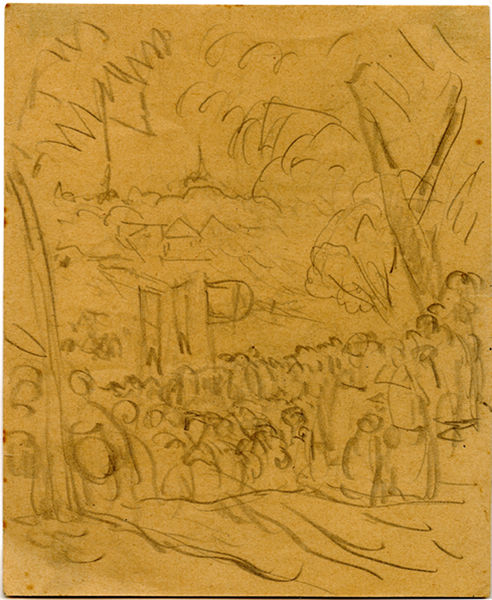
Titel: Stage Setting, Stage Setting
Künstler: Boris Kustodiev
Standort: Amherst (Massachusetts, USA)
Institution: Mead Art Museum, Amherst College
Schlagwörter: baum, gruppe, himmel, laub, wolken, bäume, gelb, kirchturm, komposition, landschaft, menschen, ocker, sand, stadt, äste, braun, kreide, köpfe, schwarz, skizze, strasse, weiss, zeichnung, dach, gebäude, haus, weg, beige, leute, masse, menge, versammlung, bild, erde, feld, horizont, häuser, hügel, natur, stamm, wind, büsche, kirche, sträucher, personen, wald, kreis, turm, papier, fahnen, abstrakt, dorf, dächer, church, crowd, gathering, men, people, white, window, black, face, figures, group, meeting, woman, yellow, brown, tusche, kohle, kontur, schwarzweiß, konturen, strich, bleistift, entwurf, menschenmenge, wood, cloud, clouds, man, mass, sky, tree, field, hill, house, lake, landscape, nature, water, waves, distance, houses, street, summer, tower, trees, village, prozession, flaggen, forest, path, road, view, drawing, paper, schemen, shadow, line, sketch, walking, birds, faces, flag, meadow, town, happy, city, flags, park, party, dorfplatz, leaves, rectangle, buildings, ground, study, organge, pencil, lines, war, branches, play, forrest, shading, charcoal, spire, verblasst, humans, stast, hatching, bodies, fast, scribble, heads, strichmännchen, demonstration, triangle, banner, concert, root, curch, john, graphite, preaching, crusade, yellowed, squiggle, quick, scribbles, march, revel, rebel, flag', eiffel tower, peaople, caos